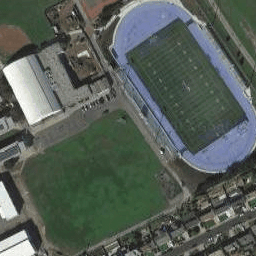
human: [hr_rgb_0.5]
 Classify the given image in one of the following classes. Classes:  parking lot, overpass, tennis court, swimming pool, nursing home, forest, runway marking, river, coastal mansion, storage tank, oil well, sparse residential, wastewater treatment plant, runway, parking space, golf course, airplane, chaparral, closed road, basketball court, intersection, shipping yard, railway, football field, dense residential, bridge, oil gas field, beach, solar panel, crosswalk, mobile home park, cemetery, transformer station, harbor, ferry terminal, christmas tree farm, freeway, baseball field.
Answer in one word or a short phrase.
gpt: football field